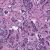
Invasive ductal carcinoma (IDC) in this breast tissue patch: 1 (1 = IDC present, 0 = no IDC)